Question:
I want that on click of "Add to Cart" button, item will add on "My Cart". Here is my angularJS code
'''
app.controller("OnlineShopping", function($scope)
{
$scope.items = [
{Product:"Moto G2", Desc: "Android Phone", Price: 10999},
{Product:"The Monk who sold his ferrari", Desc: "Motivational book", Price: 250},
{Product:"Mi Power Bank", Desc: "Power Bank", Price: 999},
{Product:"Dell Inspiron 3537", Desc: "Laptop", Price: 45600}
];
$scope.editing = false;
$scope.addItem = function(item) {
$scope.items.push(item);
$scope.item = {};
};
'''
I found some questions here with using 'ng-model' and 'ng-bing' but it works with textbox, but here I am not taking input from the textbox. Here is my incomplete code for "My Cart"
'''
<h2>My Cart</h2>
<div style="border: 1px solid blue;">
</div>
<table border="1" class="mytable">
<tr>
<td>Item</td>
<td>Description</td>
<td>Price</td>
</tr>
<tr ng-repeat="item in items">
<!-- What should be here -->
</tr>
</table>
'''
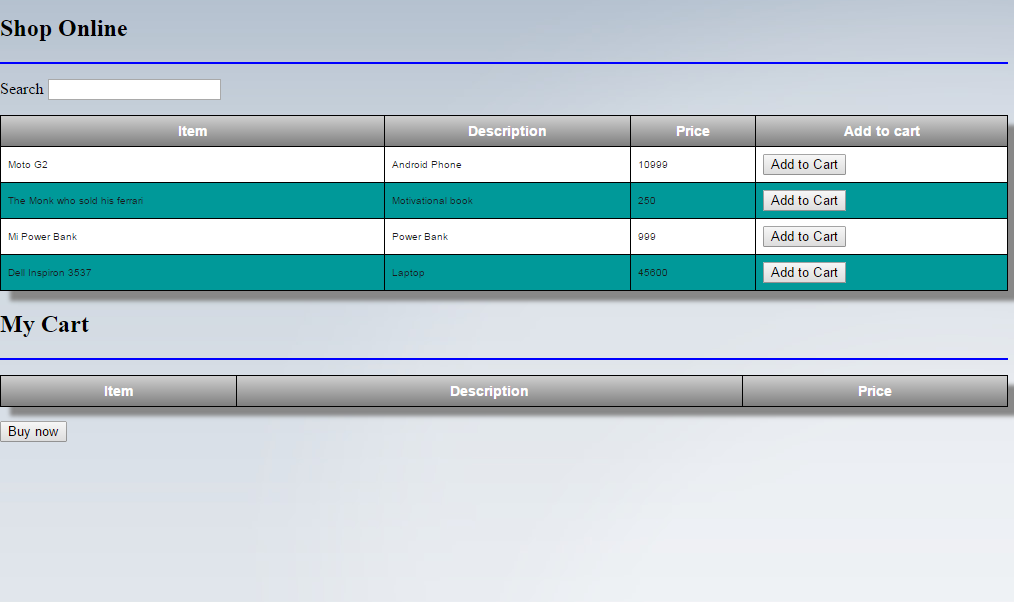
Answer: You just need to add the cell values using the . But before that When you click on "Add to Cart" button the item needs to be added to a different variable $scope.myCartItems
'''
$scope.addToCart = function(item)
{
$scope.myCartItems.push(item);
}
'''
And the template will change like below,
'''
<h2>My Cart</h2>
<div style="border: 1px solid blue;">
</div>
<table border="1" class="mytable">
<tr>
<td>Item</td>
<td>Description</td>
<td>Price</td>
</tr>
<tr ng-repeat="item in myCartItems">
<td>{{item.Product}}</td>
<td>{{item.Desc}}</td>
<td>{{item.Price}}</td>
</tr>
</table>
'''
Take a look at this plnkr. <URL>